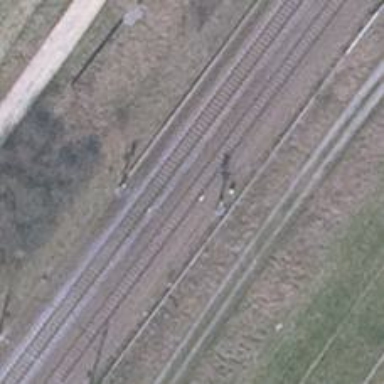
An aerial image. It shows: Railway signal.